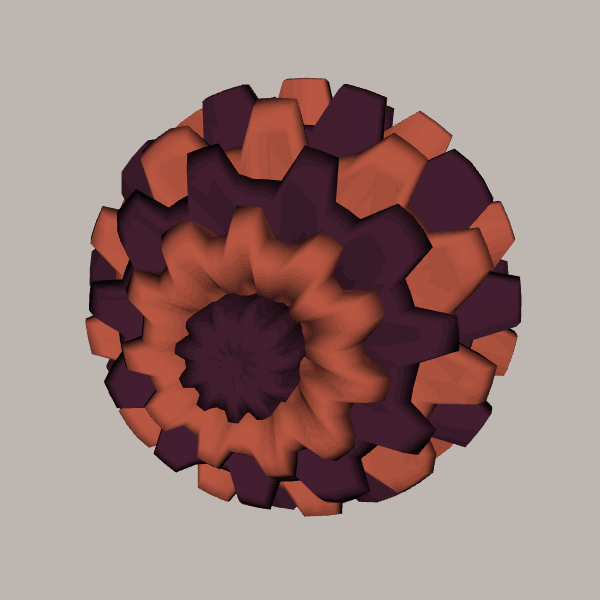
Background: light